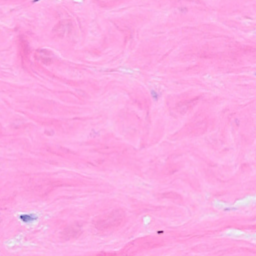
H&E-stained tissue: Breast